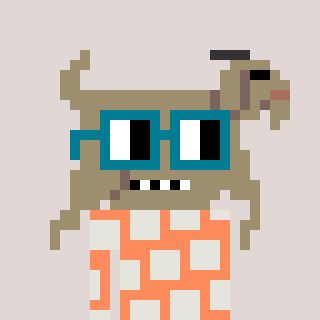
a pixel art character with square dark green glasses, a goat-shaped head and a peachy-colored body on a warm background